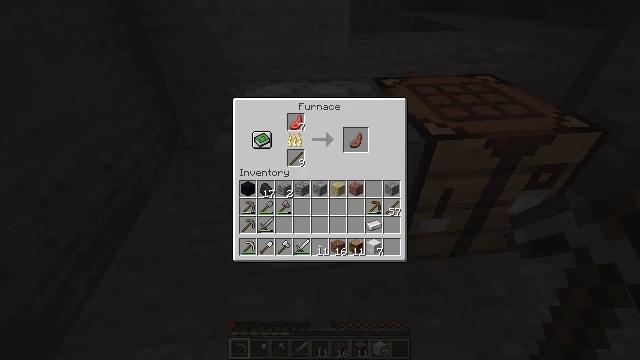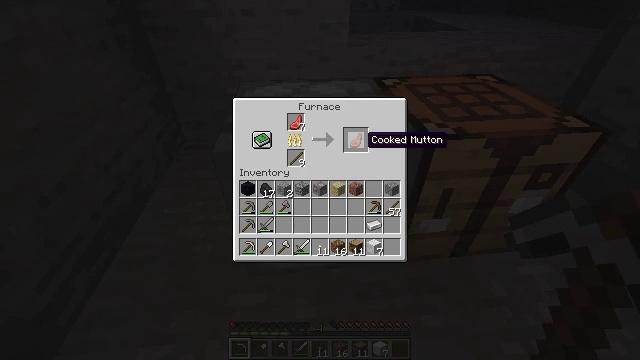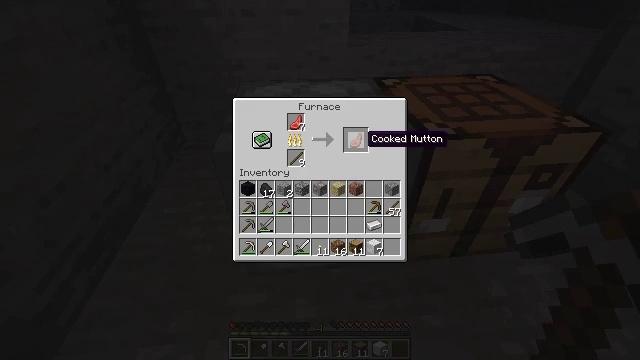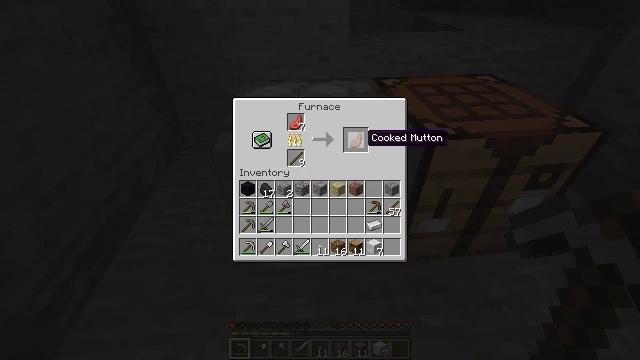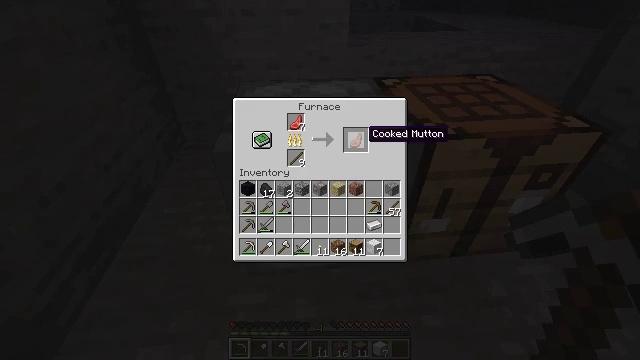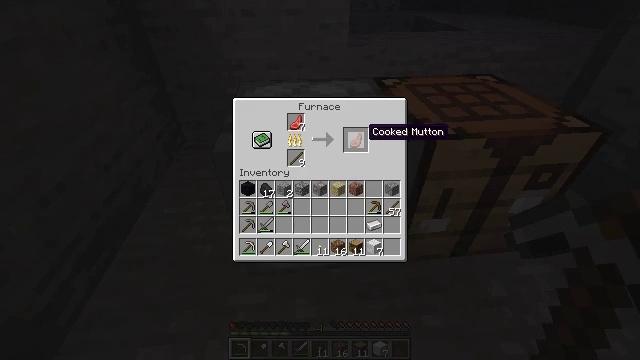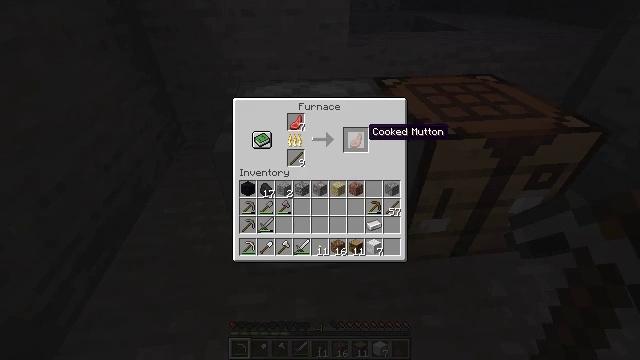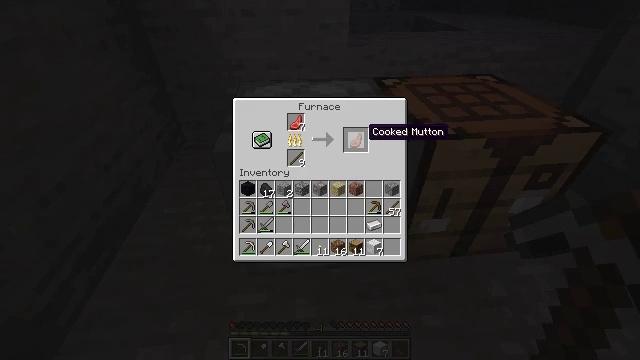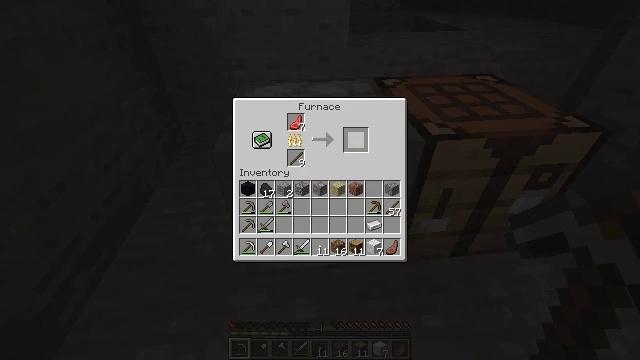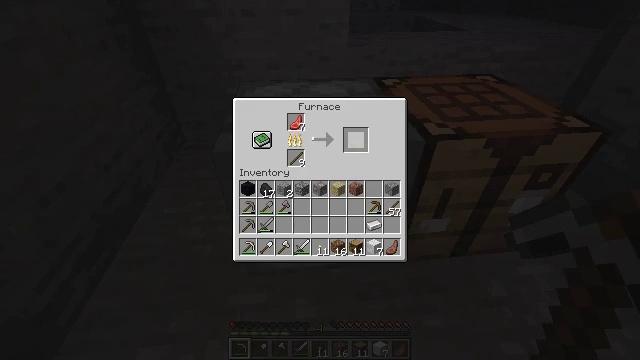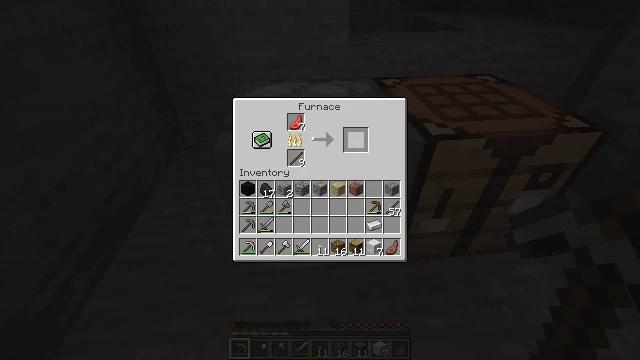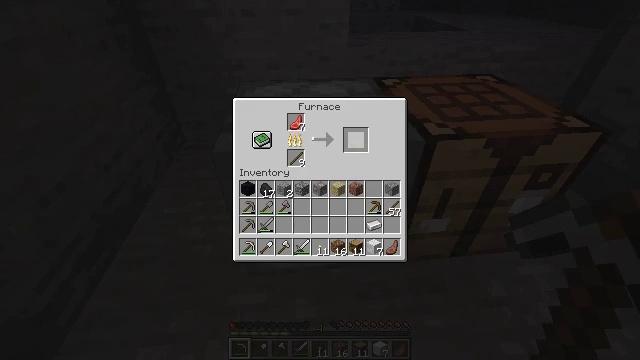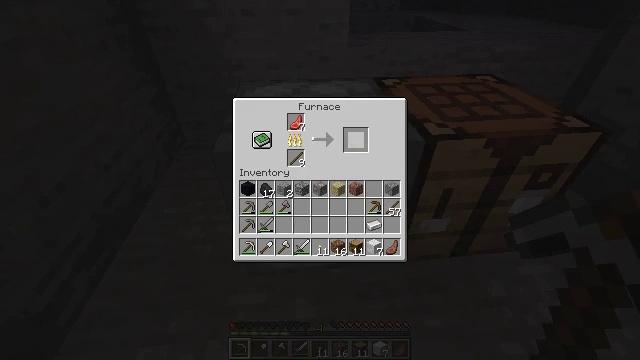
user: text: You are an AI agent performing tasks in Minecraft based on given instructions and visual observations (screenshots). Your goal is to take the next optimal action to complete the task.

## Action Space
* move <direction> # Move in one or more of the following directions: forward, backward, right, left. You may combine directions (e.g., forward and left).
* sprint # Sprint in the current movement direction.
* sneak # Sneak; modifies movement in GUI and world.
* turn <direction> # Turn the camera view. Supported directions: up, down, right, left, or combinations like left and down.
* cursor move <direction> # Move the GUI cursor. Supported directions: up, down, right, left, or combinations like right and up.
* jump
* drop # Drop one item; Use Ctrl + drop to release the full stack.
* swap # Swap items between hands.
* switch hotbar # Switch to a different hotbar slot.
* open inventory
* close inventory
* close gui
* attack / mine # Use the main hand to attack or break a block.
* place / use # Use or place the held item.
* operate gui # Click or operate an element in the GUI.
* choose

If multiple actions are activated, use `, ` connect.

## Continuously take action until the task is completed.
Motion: motion action
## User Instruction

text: Use the furnace to make cooked mutton.
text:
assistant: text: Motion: no_op
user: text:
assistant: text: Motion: no_op
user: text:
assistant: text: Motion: no_op
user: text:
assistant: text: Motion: no_op
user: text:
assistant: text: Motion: no_op
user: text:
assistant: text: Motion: sneak
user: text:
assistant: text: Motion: sneak
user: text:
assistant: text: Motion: sneak, operate gui
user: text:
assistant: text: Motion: sneak, operate gui
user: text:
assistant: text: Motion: sneak, operate gui
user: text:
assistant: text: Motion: sneak
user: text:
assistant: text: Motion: sneak
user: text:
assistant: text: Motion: no_op